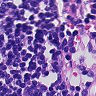
Metastatic tissue present: no